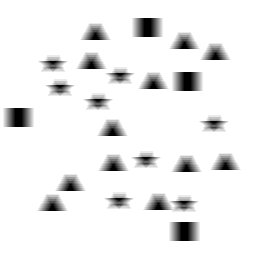
Squares: 4
Triangles: 12
Stars: 8
Total shapes: 24